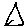
Label: triangle